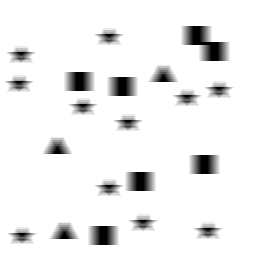
Squares: 7
Triangles: 3
Stars: 11
Total shapes: 21